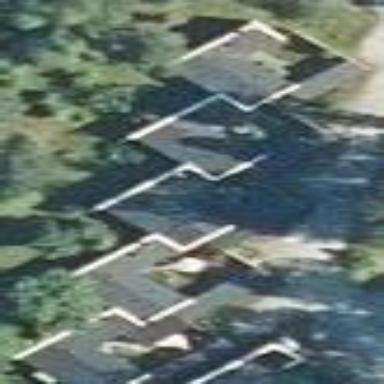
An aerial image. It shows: Residential building.